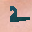
Label: 2